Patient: sex F, age 68
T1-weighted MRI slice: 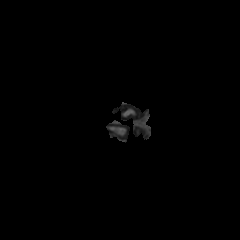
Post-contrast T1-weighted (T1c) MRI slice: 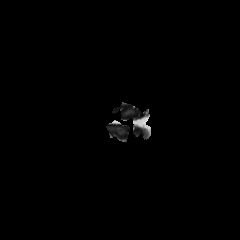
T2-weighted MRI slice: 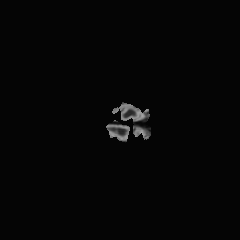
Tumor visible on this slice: no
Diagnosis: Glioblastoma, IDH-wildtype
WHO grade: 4